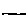
Label: line